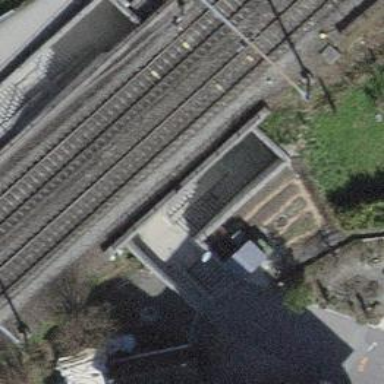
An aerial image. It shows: Tunnel footway.